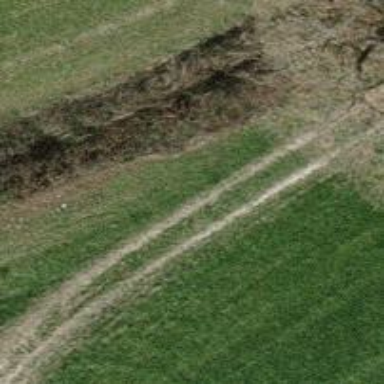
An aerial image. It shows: Hedge acting as barrier.